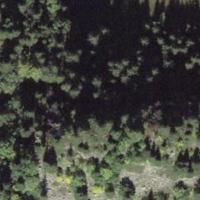
EUNIS habitat code: 32
Species observed at this site:
Cyaniris semiargus
Nucifraga caryocatactes